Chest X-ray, AP view. Patient: 9 years old, sex M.
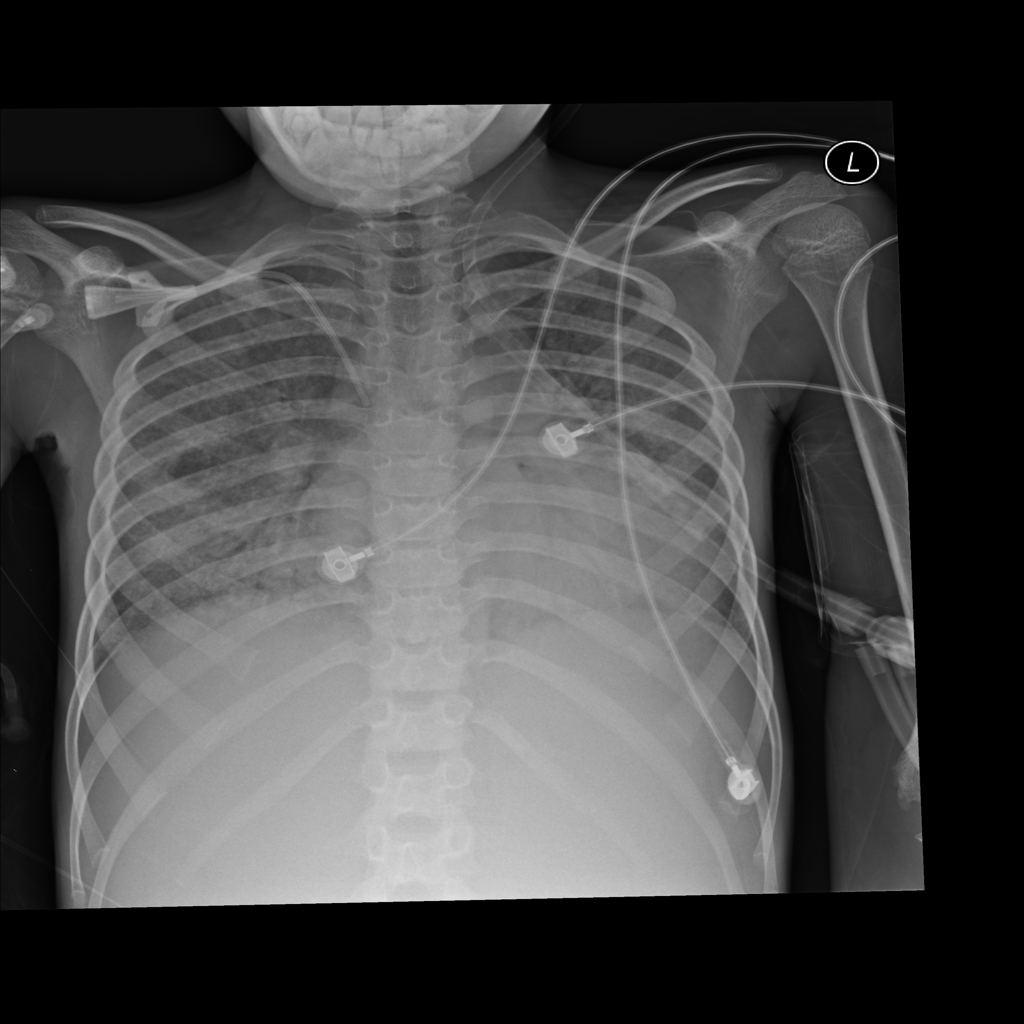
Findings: Pneumonia